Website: macys
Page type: billing-address
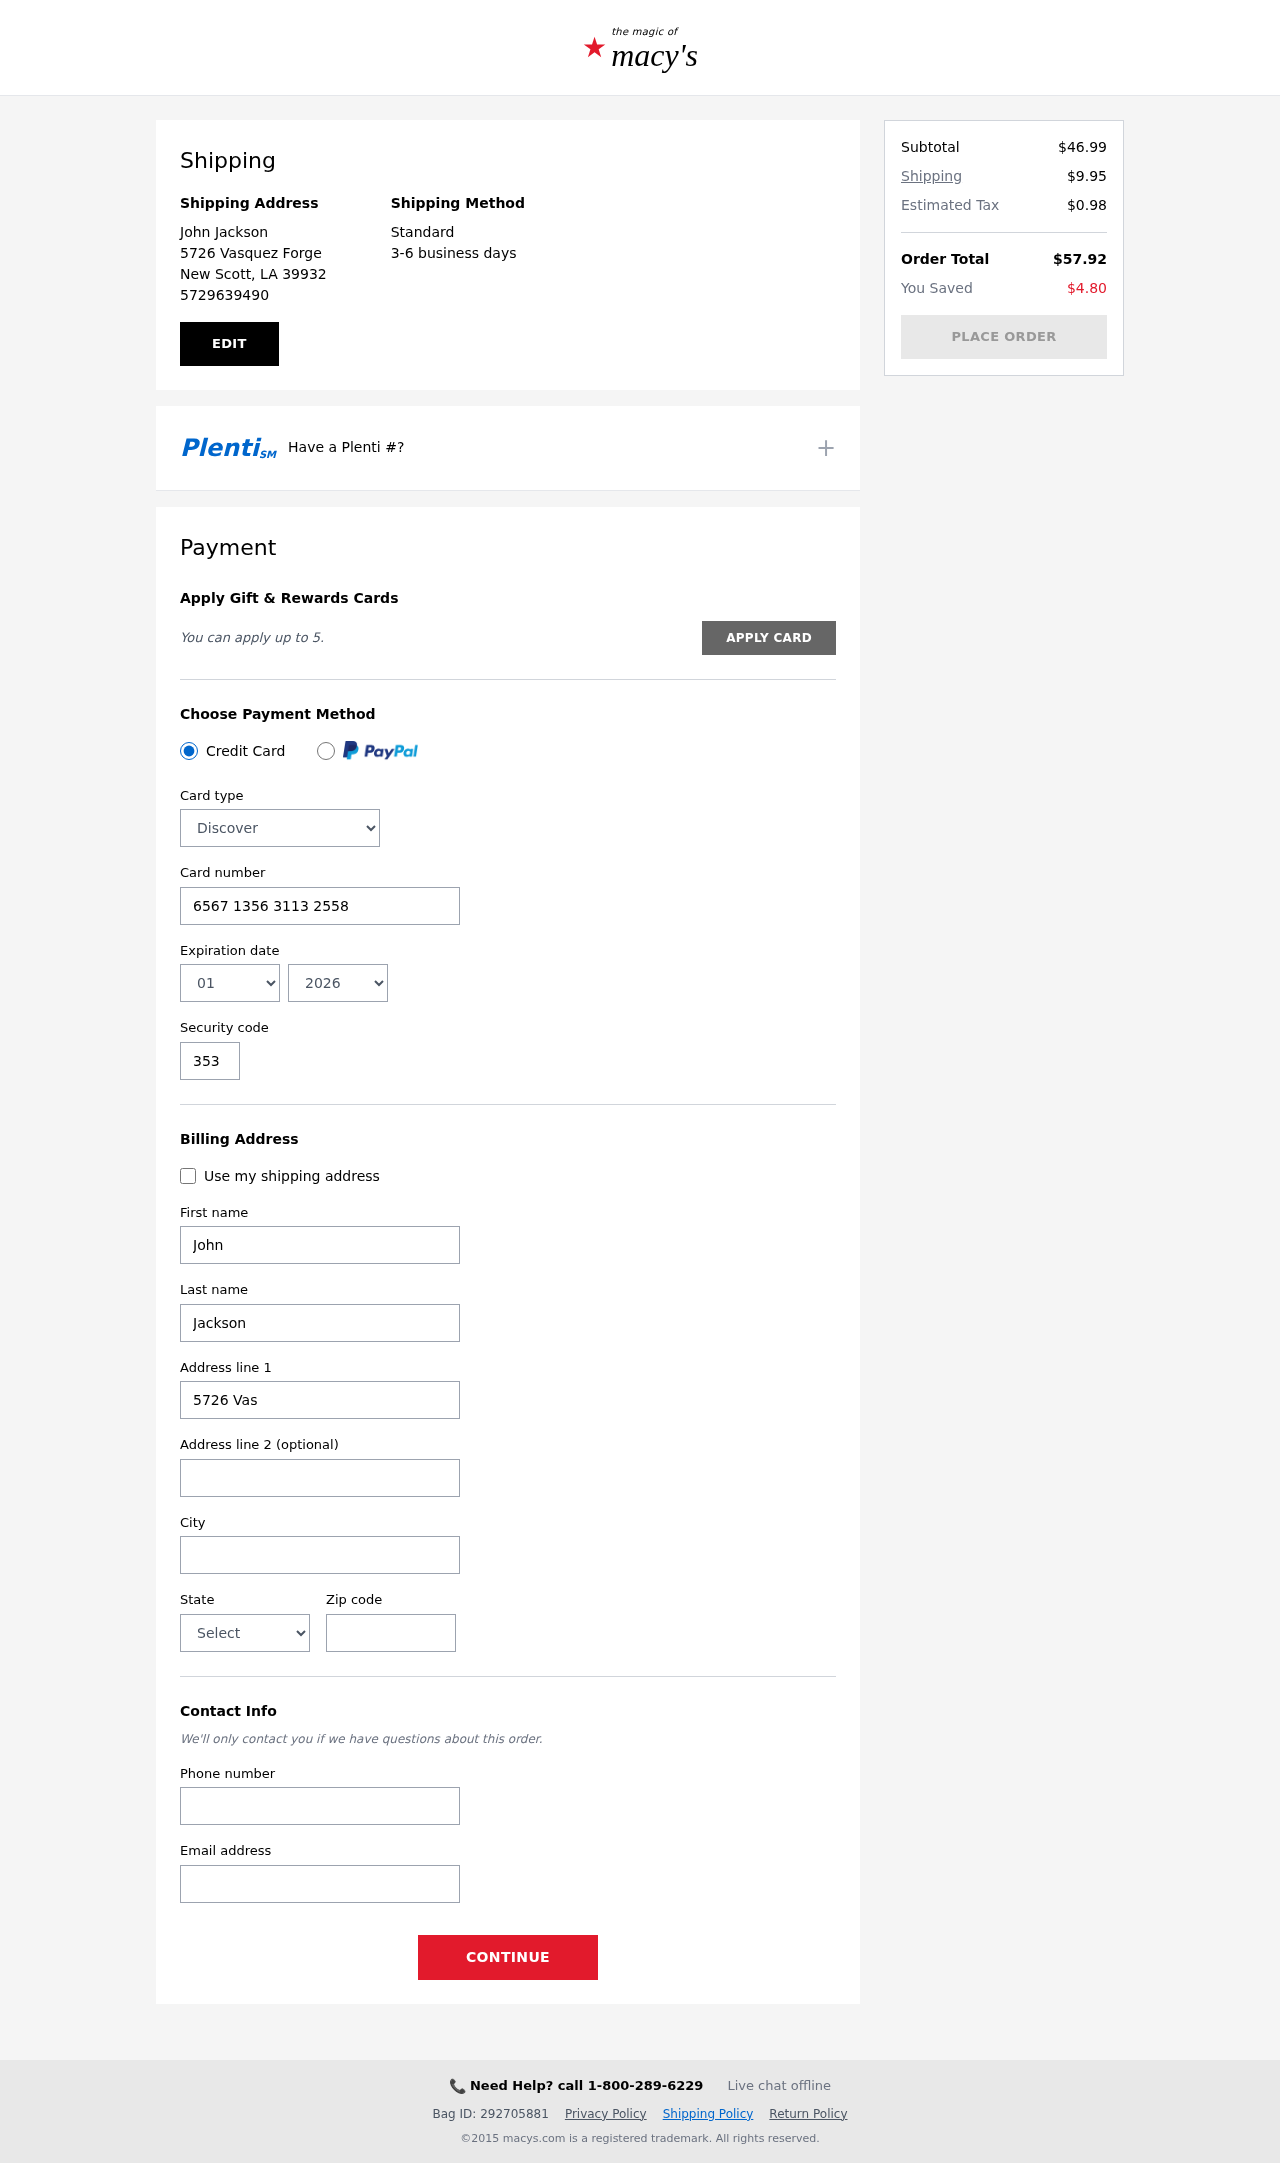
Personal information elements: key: PII_CARD_CVV
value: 353
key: PII_CARD_EXPIRY_MONTH
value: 01
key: PII_CARD_EXPIRY_YEAR
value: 26
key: PII_CARD_NUMBER
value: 6567 1356 3113 2558
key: PII_CARD_TYPE
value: Discover
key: PII_CITY
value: New Scott
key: PII_CITY_STATE_ZIP
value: New Scott, LA 39932
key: PII_EMAIL
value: johnjackson@hotmail.com
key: PII_FIRSTNAME
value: John
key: PII_FULLNAME
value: John Jackson
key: PII_LASTNAME
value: Jackson
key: PII_PHONE
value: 5729639490
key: PII_POSTCODE
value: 39932
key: PII_STATE
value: Louisiana
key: PII_STREET
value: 5726 Vasquez Forge
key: PII_STREET2
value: Suite 651
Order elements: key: ORDER_SUBTOTAL
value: $46.99
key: ORDER_SHIPPING_COST
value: $9.95
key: ORDER_TAX
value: $0.98
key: ORDER_TOTAL
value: $57.92
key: ORDER_SAVINGS
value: $4.80